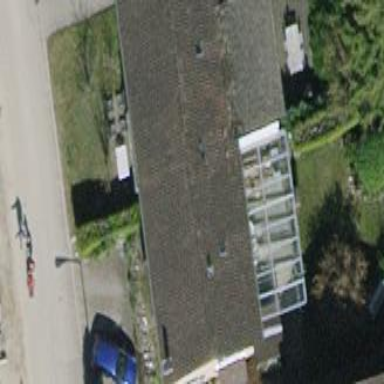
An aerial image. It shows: Building with tiled roof.